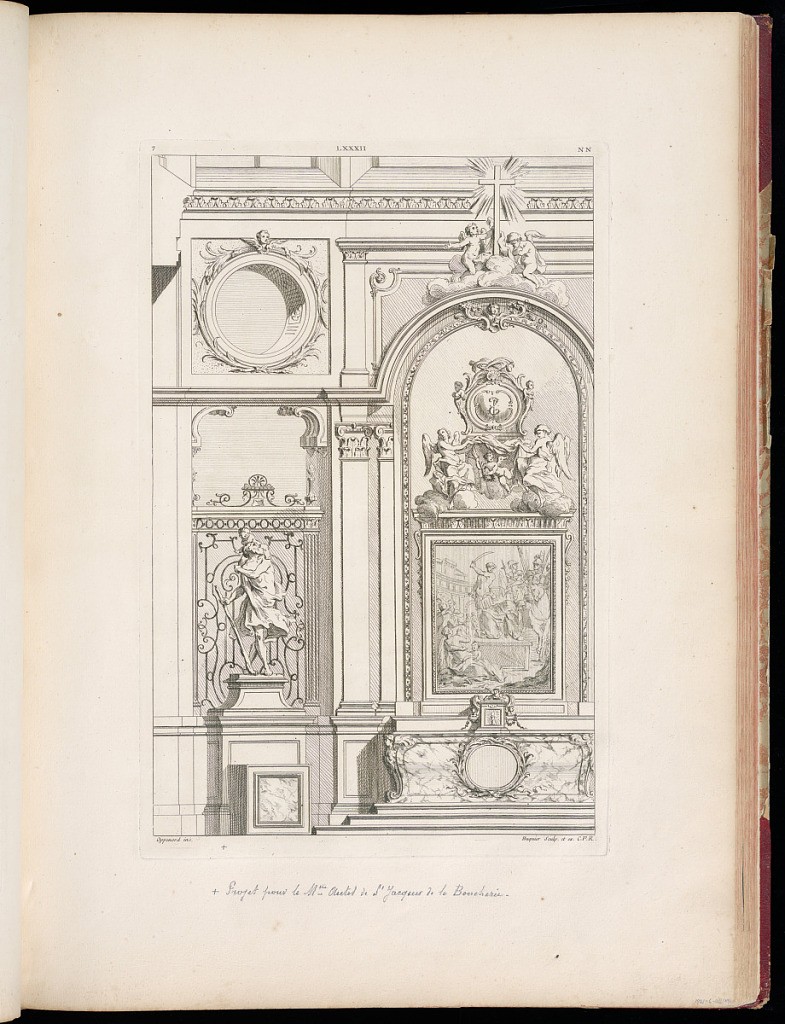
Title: Design for an Altar
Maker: Gilles-Marie Oppenord, French, 1672–1742
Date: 1749-1761
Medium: Etching and engraving on laid paper
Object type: Bound print
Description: Design for an altar, above which is a painting of a Christian scene, likely of a martyr or of Christ on the way to the cross. Above the painting is a sculpted group of angels and a cartouche. At the top of the semi-circular frame are two winged putti holding up a radiating cross. The plate is signed and numbered, and a graphite inscription at the bottom of the page indicates that this design was part of a project for the altar of Saint-Jacques-de-la-Boucherie, which was demolished during the French Revolution.